Interaction volume radius: 5 \u00c5
Interaction volume height: 10 \u00c5
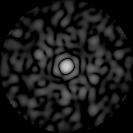
Disorder parameter: 0.874